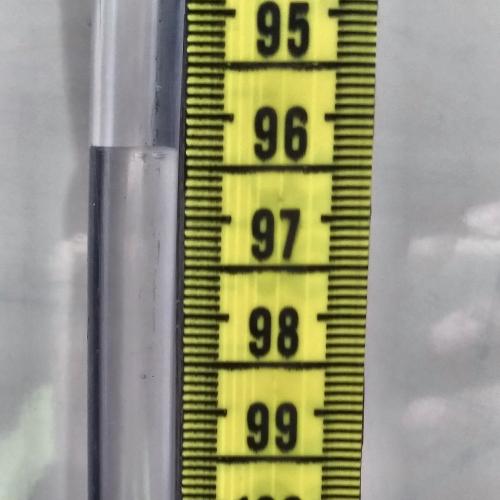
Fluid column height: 96.3 cm